Question: I'm attempting to troubleshoot PHPStorm and Xdebug on a ZF2 based project
- - -
.. success was mine. But then I start to need to map the ZF2 related PHP files, and it's staying grayed out.

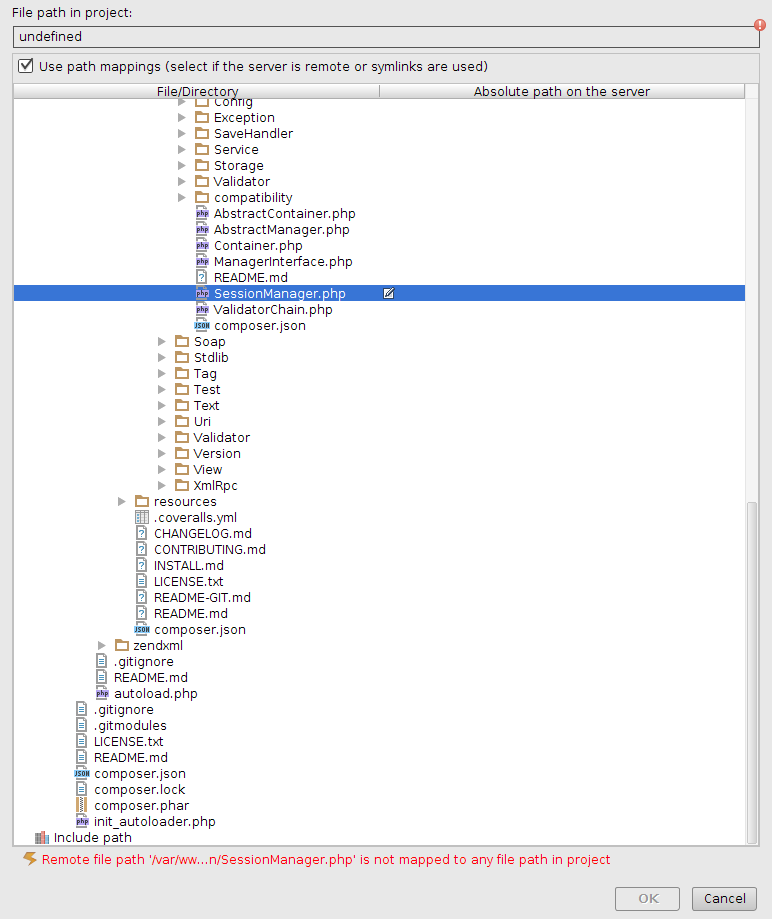
Answer: Select menu 'Run'->'Edit Configuration'
If you dont have any config 'Add New Config'->'Php Web Application'
In bottom section 'Before Lunch ...' click 'Add'->'Upload Files To Remote Host'
'Local Roots to upload' is what you need , click add and select your 'projects root directory' and then click 'edit mapping' in the bottom ...
this should fix your mapping problem...